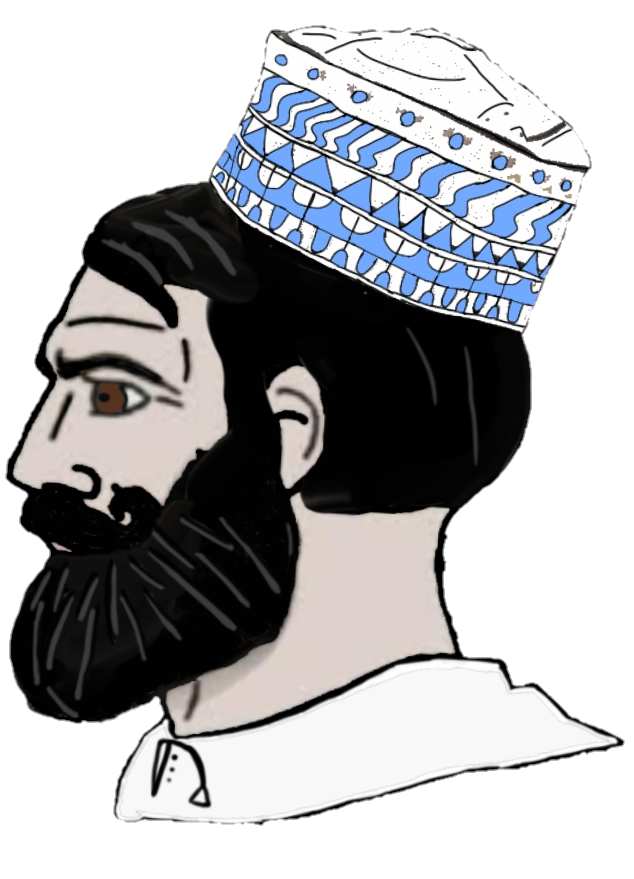
Label: 4_Yes_Chad